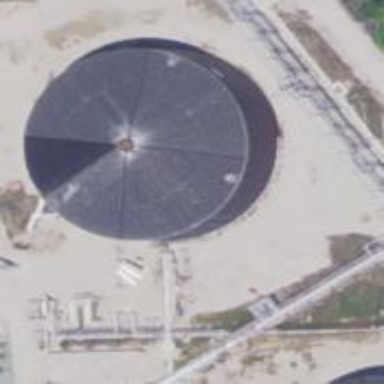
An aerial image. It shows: Storage tank created as man-made structure.